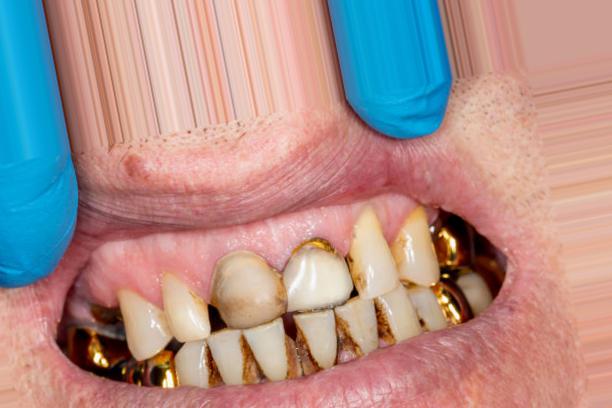
Condition: Caries